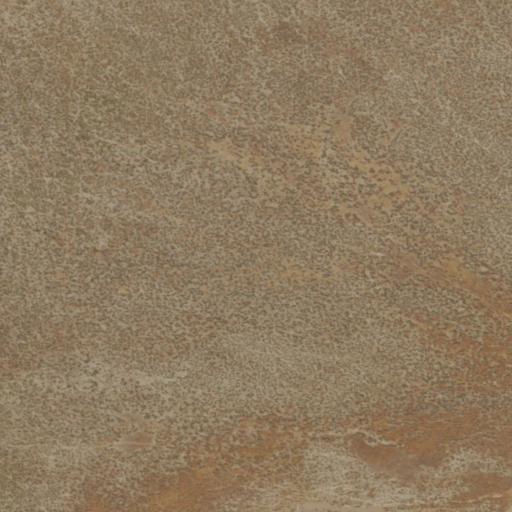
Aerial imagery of valley in Nevada named Fourmile Canyon containing shrub and grassland